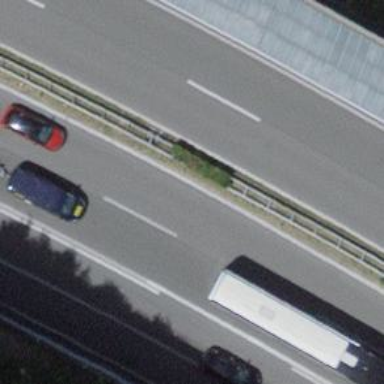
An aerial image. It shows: Asphalt motorway link.